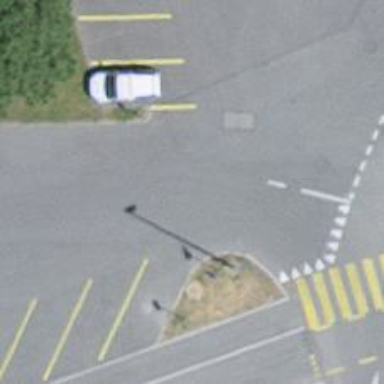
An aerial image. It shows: Bus stop with platform for public transport.